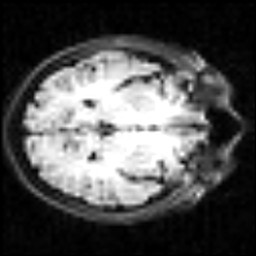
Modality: inplaneT2
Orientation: axial